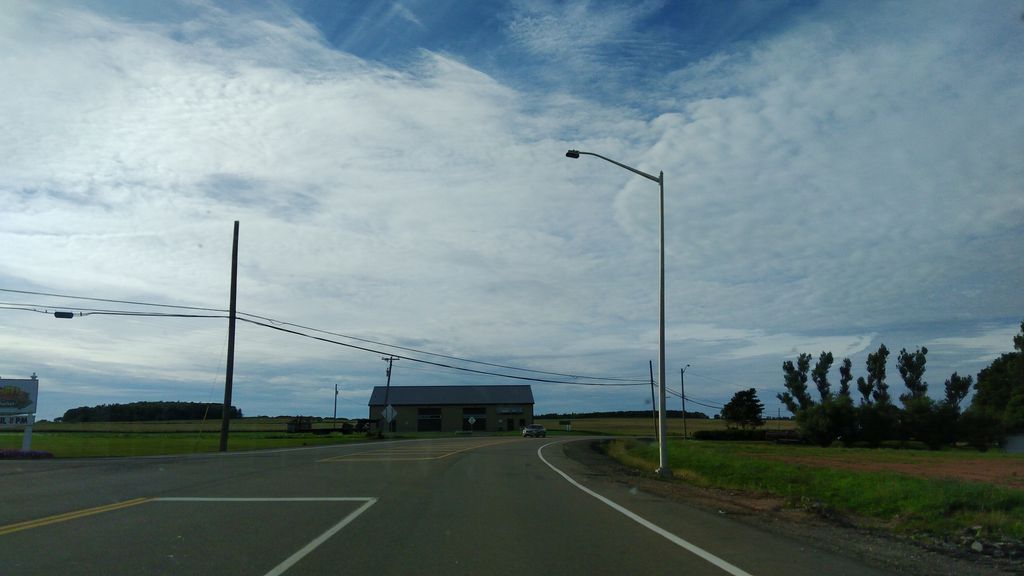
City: charlottetown